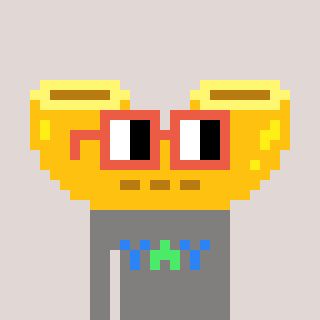
a pixel art character with square orange glasses, a macaroni-shaped head and a bluegrey-colored body on a warm background